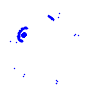
Particle: electron